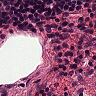
Metastatic tissue present: no